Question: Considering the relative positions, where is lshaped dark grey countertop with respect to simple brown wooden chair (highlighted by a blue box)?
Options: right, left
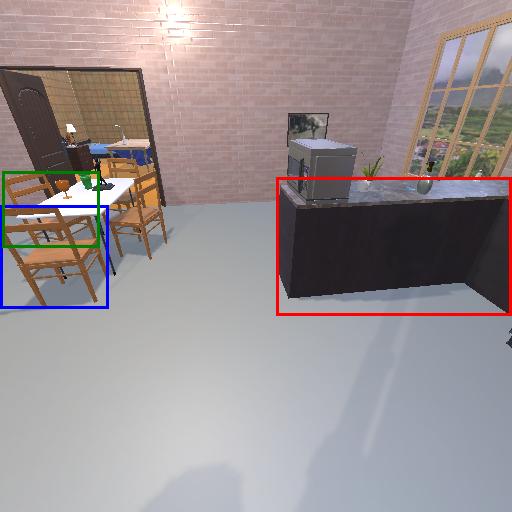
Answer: right